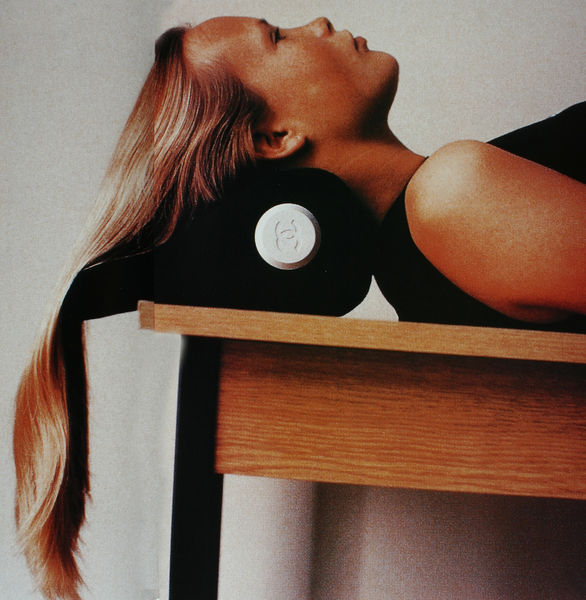
Titel: Tasche von Chanel
Künstler: Nathalie Fowler
Standort: viele Standorte
Institution: viele Standorte
Schlagwörter: kopf, schatten, weiß, braun, frau, grau, haar, holz, licht, mund, ohr, profil, schwarz, tisch, blond, hemd, wand, gesicht, tischbein, gold, haare, lange haare, schulter, welle, liegen, modell, abstrakt, weis, model, foto, fotografie, holztisch, tischplatte, puppe, rolle, maserung, installation, markierung, wei8ss, nackenrolle, langhaar, chanel, coco chanel, marke, gymnastik, föhn, hantel, logo, coco channel